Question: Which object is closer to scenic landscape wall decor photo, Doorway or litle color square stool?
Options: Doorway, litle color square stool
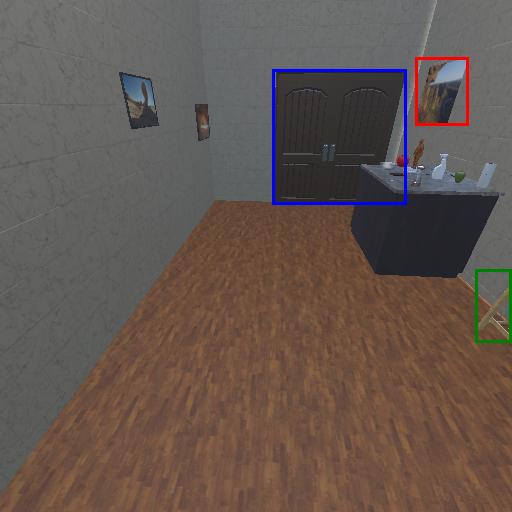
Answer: Doorway